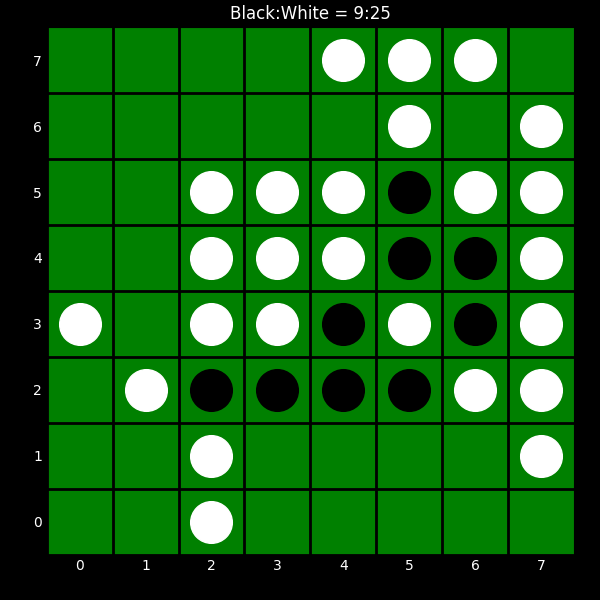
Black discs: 9
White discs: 25